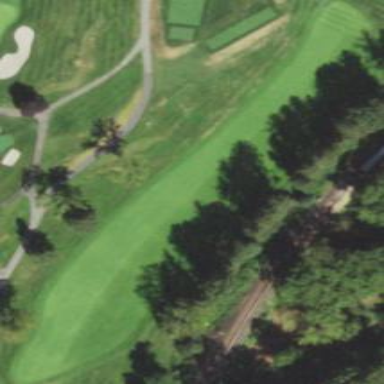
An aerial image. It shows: Grassy area designated as golf fairway.